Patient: sex F, age 31
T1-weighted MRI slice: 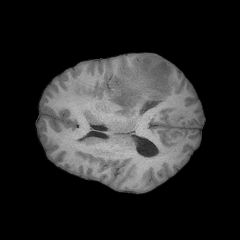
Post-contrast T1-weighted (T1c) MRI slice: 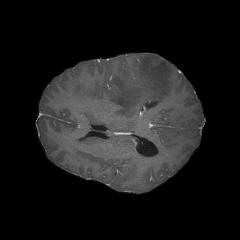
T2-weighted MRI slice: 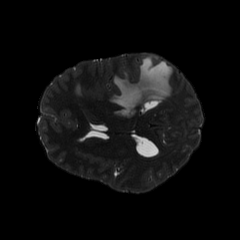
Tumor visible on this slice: yes
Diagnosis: Glioblastoma, IDH-wildtype
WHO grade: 4